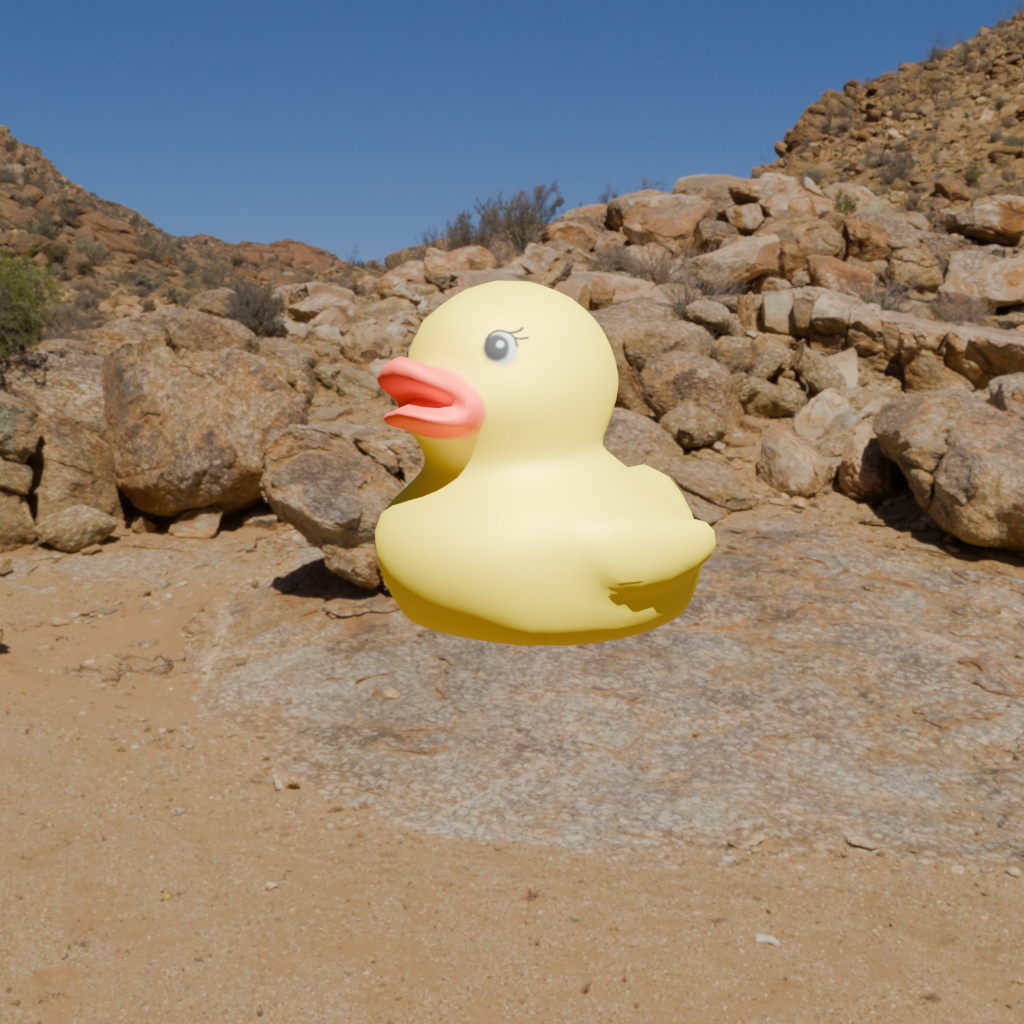
an image of a yellow rubber duck seen from <front_left> in a sunny desert landscape with a clear sky.